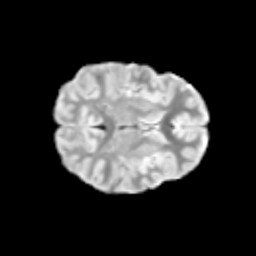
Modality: T2w
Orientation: axial
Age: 10
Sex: female
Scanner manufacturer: siemens
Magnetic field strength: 3 T
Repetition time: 3.8 s
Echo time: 0.07 s